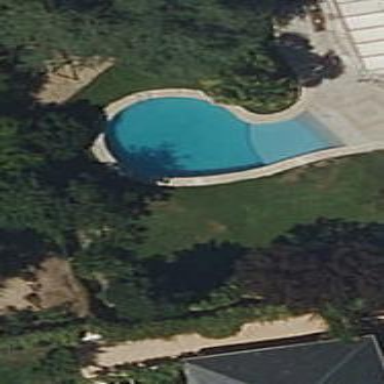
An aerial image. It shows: Swimming pool located in leisure land.